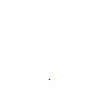
Particle: proton